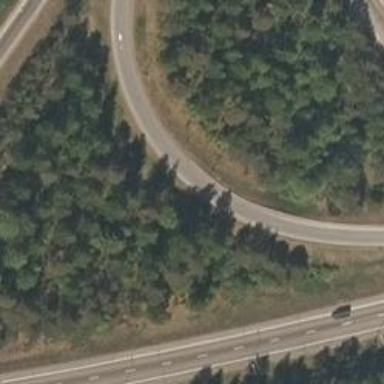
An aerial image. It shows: Asphalt trunk_link highway with motorroad access.